Field crop: tomato
Growth stage: 2
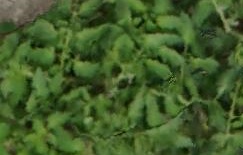
Species: tomato